Question: Is there a trivial, or at least moderately straight-forward way to generate territory maps (e.g. Risk)?
I have looked in the past and the best I could find were vague references to Voronoi diagrams. An example of a Voronoi diagram is this:
.
These hold promise, but I guess i haven't seen any straight-forward ways of rendering these, let alone holding them in some form of data structure to treat each territory as an object.
Another approach that holds promise is flood fill, but again I'm unsure on the best way to start with this approach.
Any advice would be much appreciated.
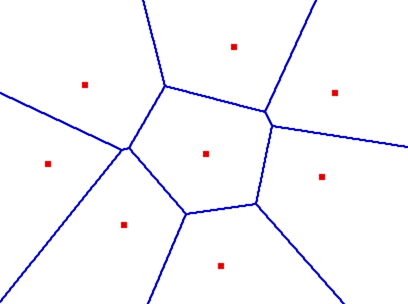
Answer: The best reference I've seen on them is <URL>, and other similar data structures.
They talk about all the data structures you need but they don't give you the code necessary to implement it (which may be a good exercise). In terms of code, an Amazon search shows the book <URL>. I also don't have any experience with this book, only the first.
Sorry to have only books to recommend! The only decent online resource I've seen on them are the two <URL> may be helpful though.